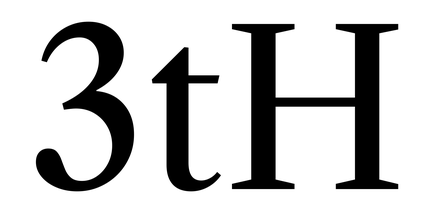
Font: LibreCaslonText_Regular